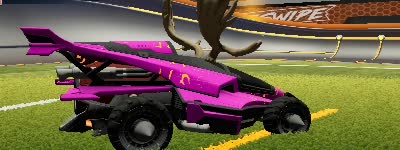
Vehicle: aftershock